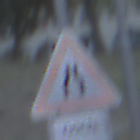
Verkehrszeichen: VerengteFahrbahn
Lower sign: LaengeEinerStrecke4
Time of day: SunriseSunset
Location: Outdoor (Urban)
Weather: Clear
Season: NotSpecified
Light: Natural